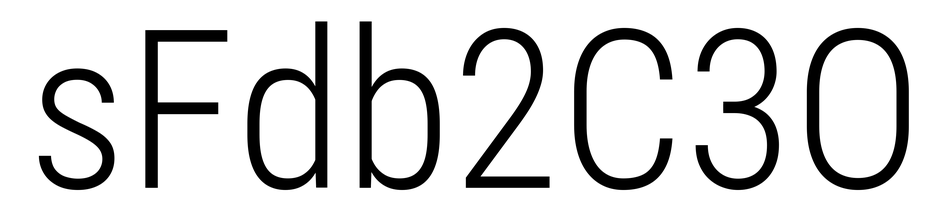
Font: Roboto_Condensed_Light